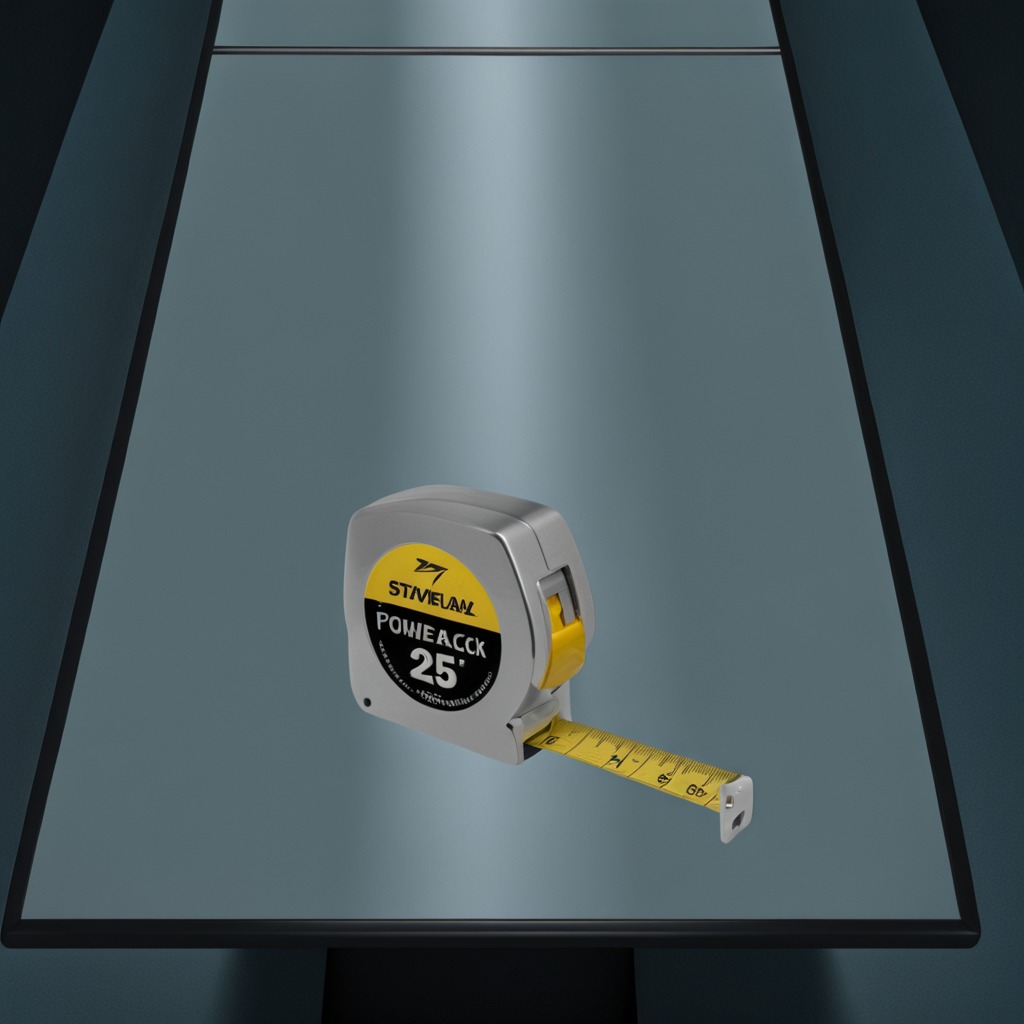
A measuring tape is lying on the table.